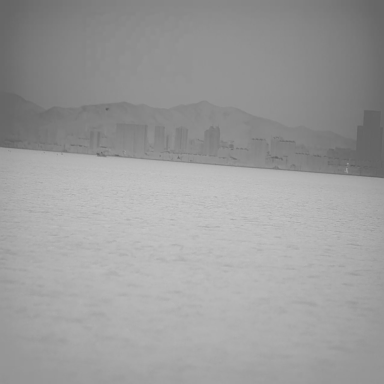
There is a bulk_carrier in the infrared image.